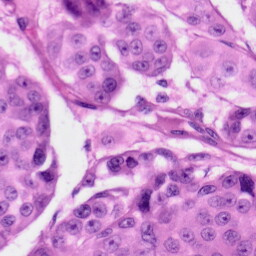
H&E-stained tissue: Skin